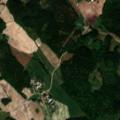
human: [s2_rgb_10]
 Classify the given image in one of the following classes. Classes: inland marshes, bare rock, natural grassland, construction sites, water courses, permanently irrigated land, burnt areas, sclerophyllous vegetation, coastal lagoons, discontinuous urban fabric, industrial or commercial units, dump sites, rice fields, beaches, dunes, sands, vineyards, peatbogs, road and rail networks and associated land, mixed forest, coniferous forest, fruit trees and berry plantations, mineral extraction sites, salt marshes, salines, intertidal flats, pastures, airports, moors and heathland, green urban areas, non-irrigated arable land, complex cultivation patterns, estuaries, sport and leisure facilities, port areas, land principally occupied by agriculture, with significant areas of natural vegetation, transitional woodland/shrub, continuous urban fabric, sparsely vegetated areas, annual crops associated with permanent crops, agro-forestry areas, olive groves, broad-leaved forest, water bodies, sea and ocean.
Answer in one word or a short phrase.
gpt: non-irrigated arable land, land principally occupied by agriculture, with significant areas of natural vegetation, coniferous forest, mixed forest